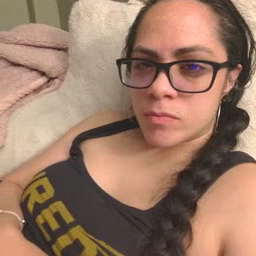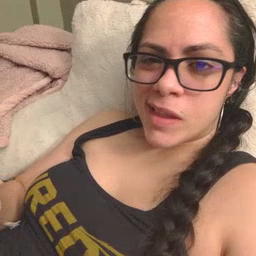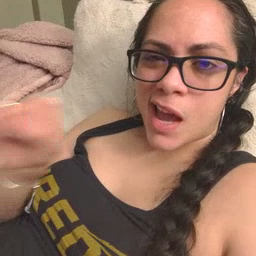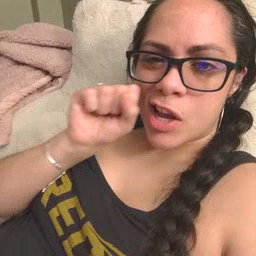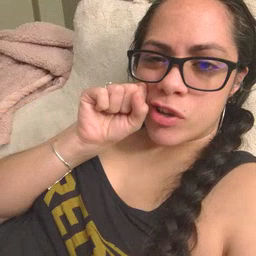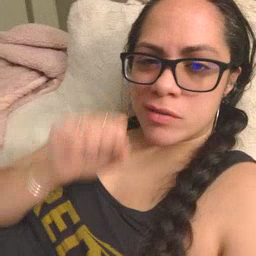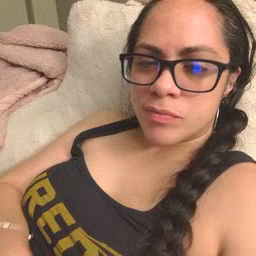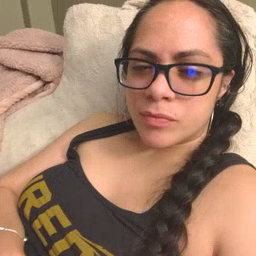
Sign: carrot